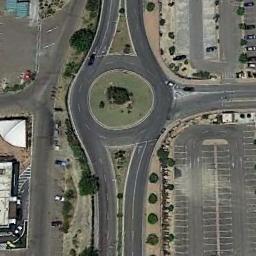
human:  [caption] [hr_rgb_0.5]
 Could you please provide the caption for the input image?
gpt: The car park is next to the roundabout .

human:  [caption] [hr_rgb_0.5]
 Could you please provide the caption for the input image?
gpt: The roundabout is next to buildings and parking lot .

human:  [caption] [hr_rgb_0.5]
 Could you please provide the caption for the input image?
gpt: There are several vehicles driving on the road at the roundabout, There are some buildings and some trees and some lawns around the roundabout, And many cars are parked in the open space beside the roundabout .

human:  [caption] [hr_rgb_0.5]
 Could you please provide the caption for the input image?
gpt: The roundabout with three exits and entrances is next to some parking lots .

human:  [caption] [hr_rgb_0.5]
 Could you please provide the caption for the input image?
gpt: There are some green bushes and two parking lot beside the roundabout .